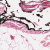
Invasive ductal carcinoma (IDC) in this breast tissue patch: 0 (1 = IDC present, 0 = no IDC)